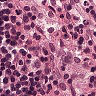
Metastatic tissue present: no